Question: I am firing the following query.
'''
SELECT
A.FIRST_NAME AS EMP_FIRST_NAME,
A.LAST_NAME AS EMP_LAST_NAME,
A.EMAIL_ID AS EMP_EMAIL_ID,
A.EMPLOYEE_TYPE AS EMP_EMPLOYEE_TYPE,
A.SPECIAL_INSTRUCTIONS AS EMP_SPECIAL_INSTRUCTIONS,
B.FIRST_NAME AS HR_FIRST_NAME,
B.LAST_NAME AS HR_LAST_NAME,
B.FAX_NUMBER AS HR_FAX_NUMBER,
B.EMAIL_ID AS HR_EMAIL_ID
FROM
HR_EMPLOYEE A ,
HR_REP B
WHERE
A.HR_REP= B.REP_ID
AND
A.USER_ID='FOSTER'
'''
When I fire this in Java using
'''
ResultSet rs = statement.executeQuery(query);
'''
I am supposed to get exactly one row.
So I do this
'''
if(rs.next())
{
rs.getString("xxx");
rs.getString("yyy");
}
'''
but 'rs.next()' always return false, indicating no rows have been fetched.
I copy the same query and run in Oracle's Editor I get the output.
So the query is correct. Why is this happening?
See output in Oracle

When I fire a single table query i.e no join the 'rs.next()' returns true.
I have worked in Java for a long time but have never ever come across such an issue. Please help.
Full code:
'''
@Component
@Service
public class GeneralUserImp implements GeneralUserService{
private final Logger log = LoggerFactory.getLogger(this.getClass());
@Reference
ConnectionProvider connectionProvider;
public Employee getEmployee(String userId) throws Exception{
Connection connection=null;
Statement statement=null;
ResultSet resultSet= null;
try{
connection = connectionProvider.getConnection();
log.info("****************** connection ::>> "+connection);
statement = connection.createStatement(ResultSet.TYPE_SCROLL_SENSITIVE, ResultSet.CONCUR_UPDATABLE);
log.info("****************** statement ::>> "+statement);
String query = "SELECT A.FIRST_NAME AS EMP_FIRST_NAME,A.LAST_NAME AS EMP_LAST_NAME, A.EMAIL_ID AS EMP_EMAIL_ID,A.EMPLOYEE_TYPE AS EMP_EMPLOYEE_TYPE,A.SPECIAL_INSTRUCTIONS AS EMP_SPECIAL_INSTRUCTIONS," +
" B.FIRST_NAME AS HR_FIRST_NAME,B.LAST_NAME AS HR_LAST_NAME,B.FAX_NUMBER AS HR_FAX_NUMBER, B.EMAIL_ID AS HR_EMAIL_ID"+
" FROM HR_EMPLOYEE A ,HR_REP B WHERE A.HR_REP= B.REP_ID AND A.USER_ID='FOSTER'"; // This doesn't work
//String query = "SELECT SPECIAL_INSTRUCTIONS FROM HR_EMPLOYEE WHERE USER_ID='"+userId+"'"; this works
log.info("The Query ::"+query);
resultSet = statement.executeQuery(query);
log.info("****************************************) ");
if(resultSet.next())
{
log.info("-------------------FINE-----------------------------");
Employee employee= new Employee();
employee.setFirstName(resultSet.getString("EMP_FIRST_NAME"));
employee.setLastName(resultSet.getString("EMP_LAST_NAME"));
employee.setUserId(resultSet.getString("USER_ID"));
employee.setSpecialInstructions(resultSet.getString("SPECIAL_INSTRUCTIONS"));
employee.setEmailId(resultSet.getString("EMP_EMAIL_ID"));
employee.setEmployeeType(resultSet.getInt("EMP_EMPLOYEE_TYPE"));
employee.setOfferLetter(null);
employee.setNonCompeteLetter(null); // Need to be changed later
employee.setSpecialInstructions(resultSet.getString("EMP_SPECIAL_INSTRUCTIONS"));
HRRepresentative representative = new HRRepresentative();
representative.setFirstName(resultSet.getString("HR_FIRST_NAME"));
representative.setLastName(resultSet.getString("HR_LAST_NAME"));
representative.setEmailId(resultSet.getString("HR_EMAIL_ID"));
representative.setFaxNumber(resultSet.getString("HR_FAX_NUMBER"));
employee.setHrRepresentative(representative);
return employee;
}
log.info("---------------Nothing in ResultSet------------------------------------");
return null;
}
catch(Exception exception)
{
log.info("---------------Catch ---------------------------------");
log.error("VideoJet Exception::", exception );
throw exception;
}
finally
{
log.info("--------------------FINAKLYY----------------------------");
DatabaseUtils.closeConnections(connection, statement, resultSet);
}
}
'''
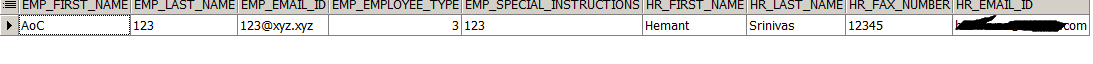
Answer: I found out the mistake. @Sanjeev you are wrong. I fired joins in updatable resultssets it worked.
This is my mistake actualy
I had modifed B.REP_ID using toad's editor but I did not commit. So when I fired the query in editor it showed the modified result (BUT STILL Data was not commited). but when I fired query using Java JDBC it showed doesnot exists as I had not commited. When I committed the actualy databse got reflected and then I fired java querty(JDBC) it worked.
anayways what we learn is
@Sanjeev what you said applies to pretty old JDBC specification.